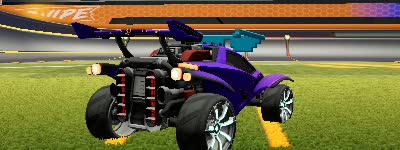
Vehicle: octane